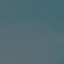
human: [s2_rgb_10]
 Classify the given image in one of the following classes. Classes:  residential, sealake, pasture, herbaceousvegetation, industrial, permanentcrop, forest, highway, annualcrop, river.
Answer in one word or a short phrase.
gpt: SeaLake